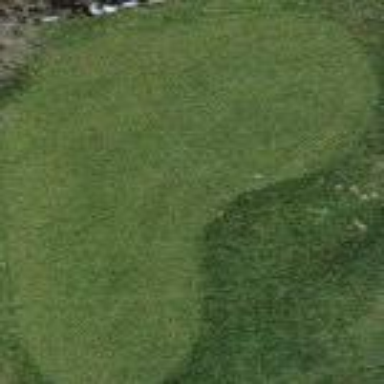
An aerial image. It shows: Golf tee on grassy land.